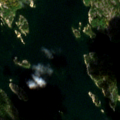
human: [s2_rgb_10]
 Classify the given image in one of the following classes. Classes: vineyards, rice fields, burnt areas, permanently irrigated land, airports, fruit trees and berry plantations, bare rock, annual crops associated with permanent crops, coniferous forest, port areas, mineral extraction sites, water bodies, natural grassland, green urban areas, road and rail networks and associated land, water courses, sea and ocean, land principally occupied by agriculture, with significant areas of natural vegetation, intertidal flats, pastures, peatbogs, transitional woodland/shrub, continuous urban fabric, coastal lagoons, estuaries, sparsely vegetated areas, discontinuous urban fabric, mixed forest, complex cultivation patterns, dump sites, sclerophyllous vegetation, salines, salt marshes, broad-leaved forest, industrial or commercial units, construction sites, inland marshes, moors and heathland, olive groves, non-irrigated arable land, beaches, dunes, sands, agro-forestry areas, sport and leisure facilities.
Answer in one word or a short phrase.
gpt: broad-leaved forest, mixed forest, bare rock, sea and ocean